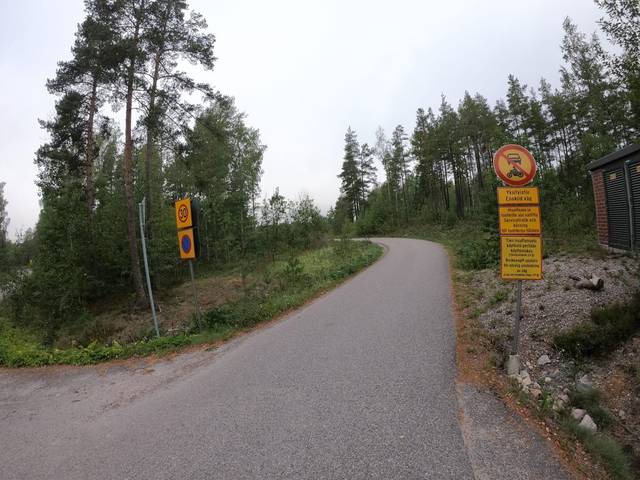
Region: Finland
Coordinates: 60.145, 24.576